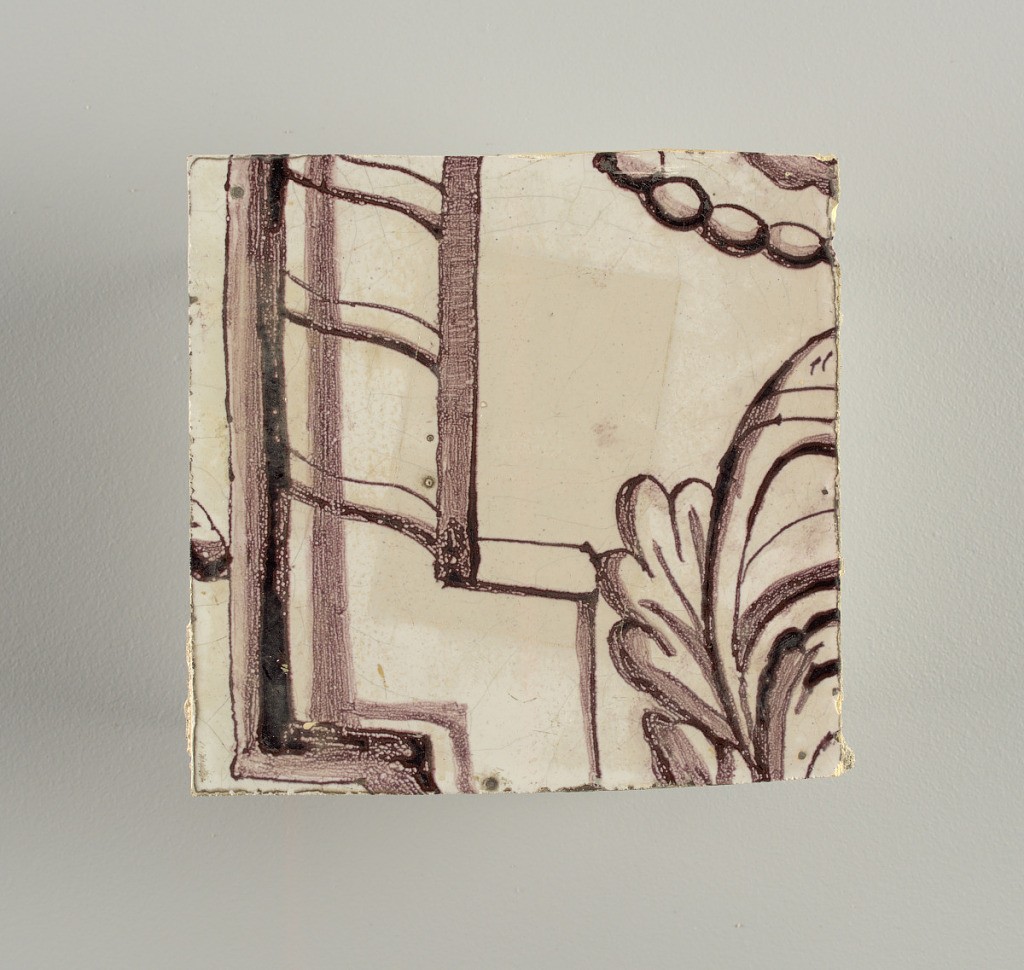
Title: Wall facing
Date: ca. 1725
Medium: Tin-glazed earthenware, underglaze
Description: Horizontal rectangle.  Thirty-seven tiles wide and twenty-one high with opening for door or window nineteen and one-half tiles high and twelve wide.  To left and right of opening, centered canopy above. Left, woman representing Hope, right, a sculputure urn.  Centered above opening, a mascaron.  Arabesque design of foliage.